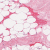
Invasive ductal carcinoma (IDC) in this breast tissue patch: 0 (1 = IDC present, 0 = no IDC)